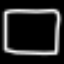
Label: square